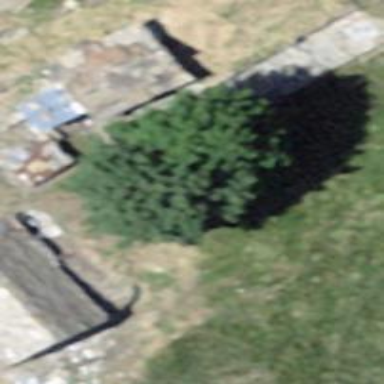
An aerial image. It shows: Beautiful tree in nature.